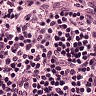
Metastatic tissue present: no